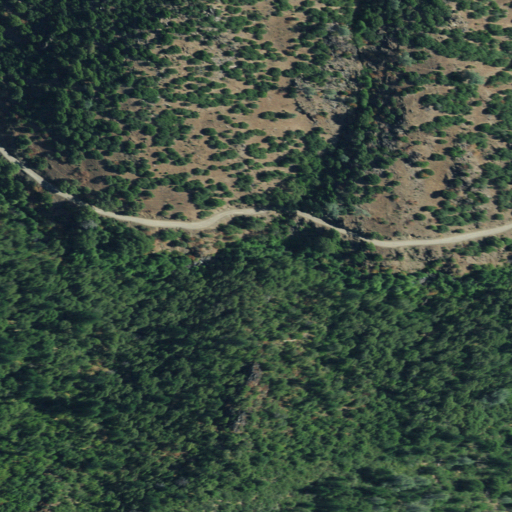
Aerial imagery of valley in California named Quail Trap Ravine containing shrub, evergreen forest, and open development